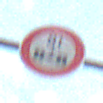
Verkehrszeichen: TatsaechlicheAchslast
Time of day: MorningAfternoon
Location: Outdoor (Nature)
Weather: PartlyCloudy
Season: NotSpecified
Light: Natural